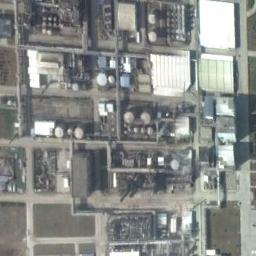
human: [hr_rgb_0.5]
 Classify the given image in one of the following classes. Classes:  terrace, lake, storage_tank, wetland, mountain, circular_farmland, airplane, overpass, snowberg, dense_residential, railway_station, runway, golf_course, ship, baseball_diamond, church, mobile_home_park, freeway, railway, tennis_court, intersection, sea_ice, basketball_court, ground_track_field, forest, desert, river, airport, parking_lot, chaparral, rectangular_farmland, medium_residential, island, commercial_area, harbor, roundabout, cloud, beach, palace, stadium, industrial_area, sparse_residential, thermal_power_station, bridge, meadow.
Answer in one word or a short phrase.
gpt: storage_tank